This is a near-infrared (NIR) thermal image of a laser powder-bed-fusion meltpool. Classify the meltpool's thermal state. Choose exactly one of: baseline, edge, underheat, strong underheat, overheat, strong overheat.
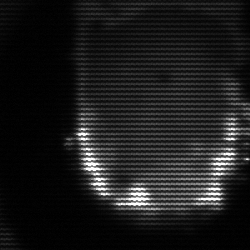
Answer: baseline